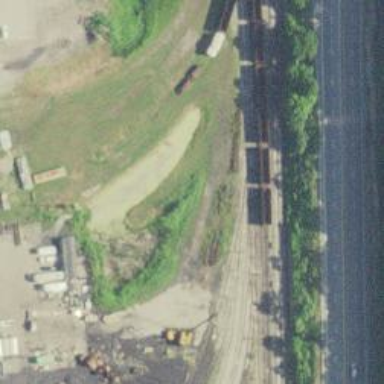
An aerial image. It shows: Rail spur service.